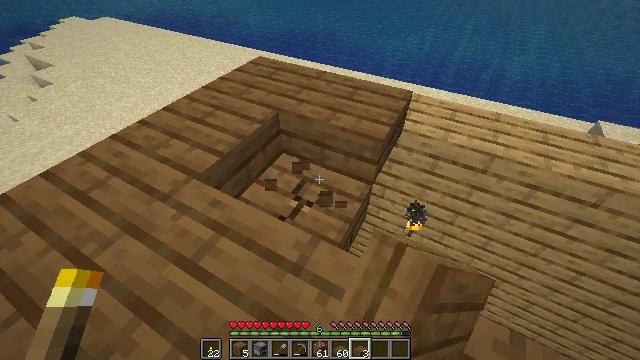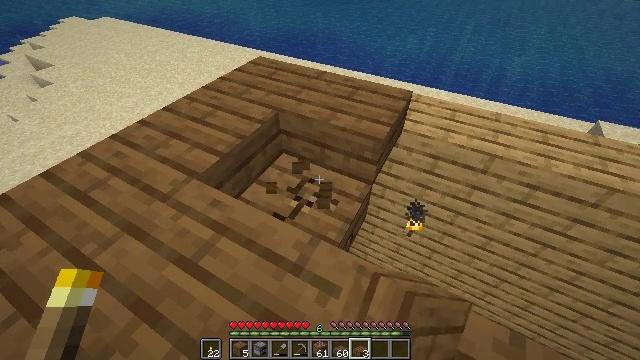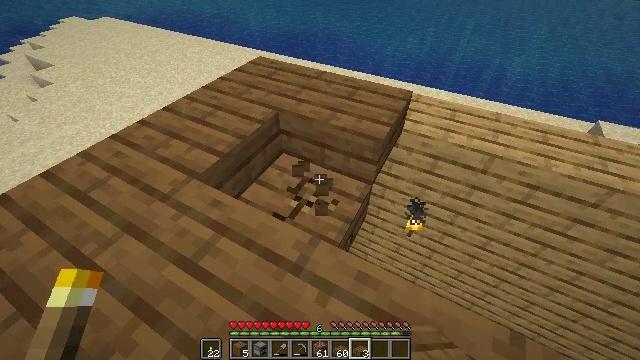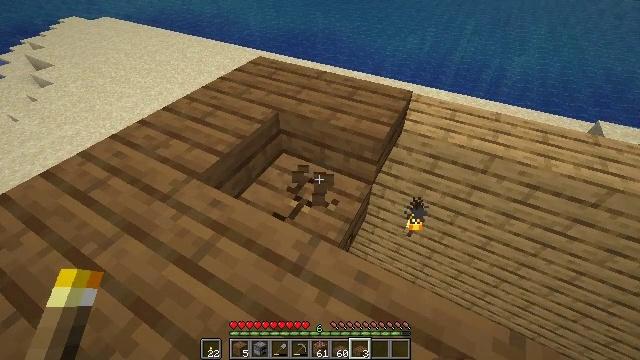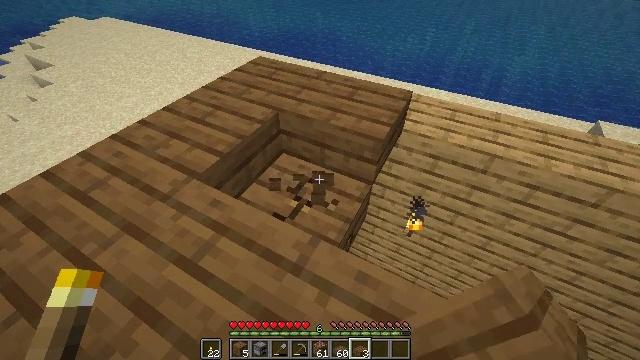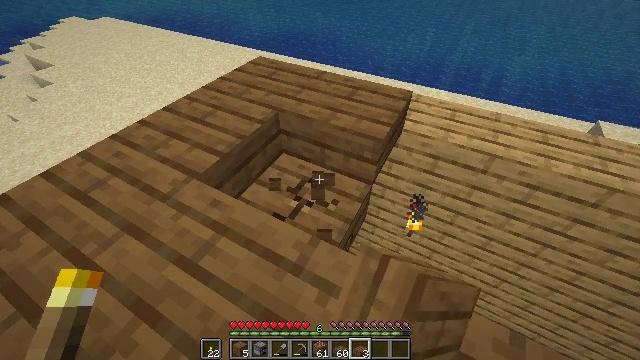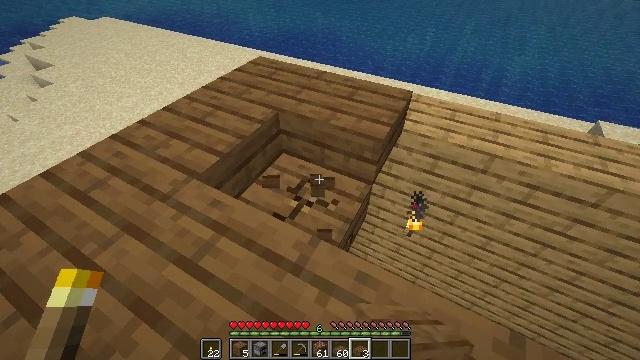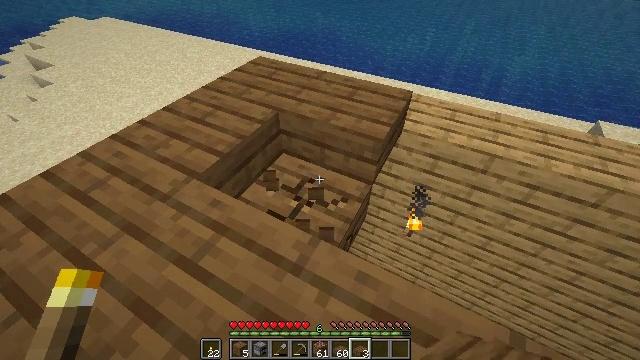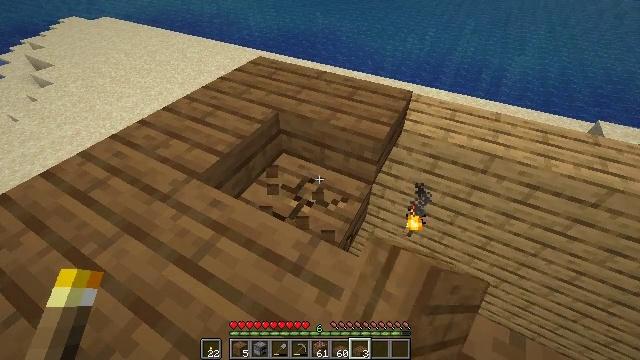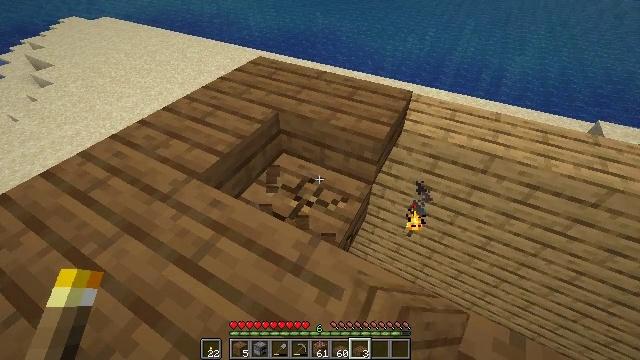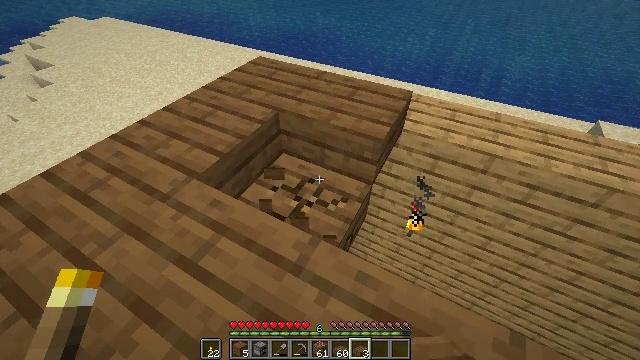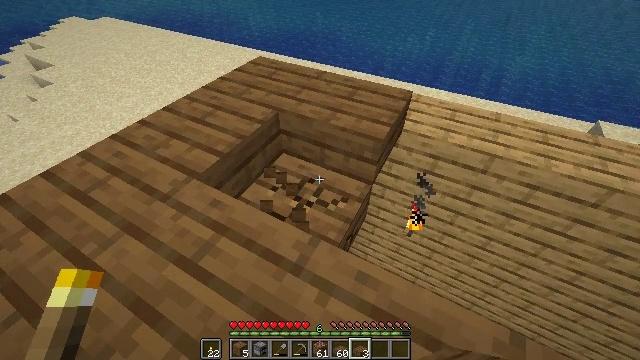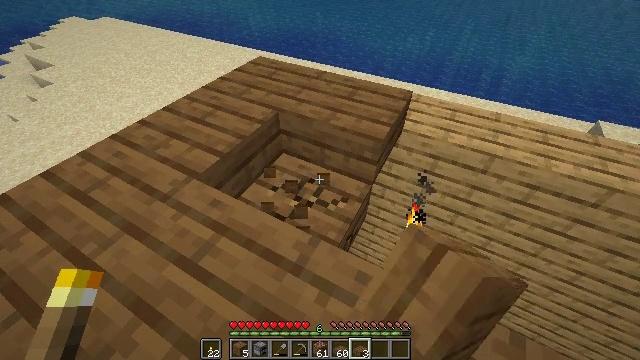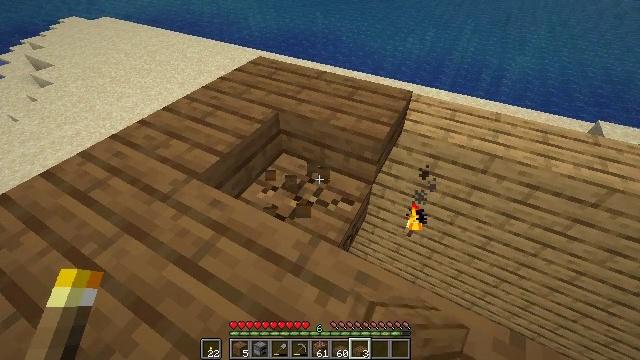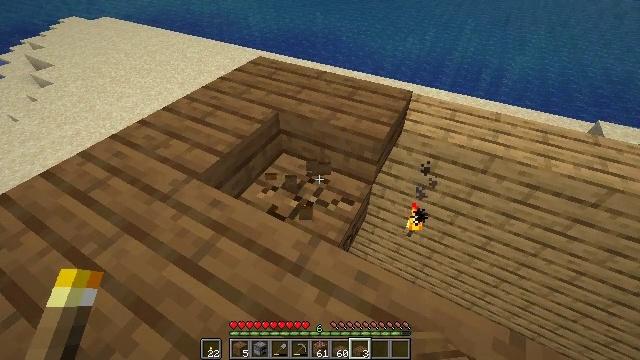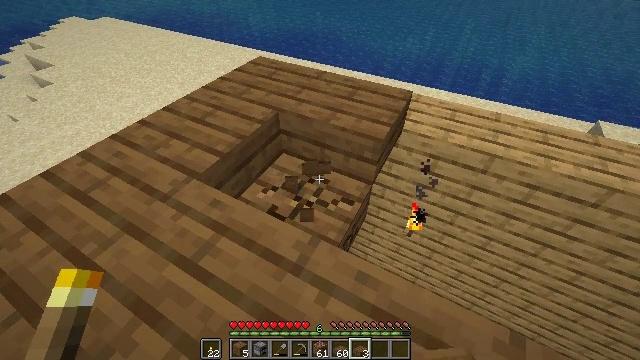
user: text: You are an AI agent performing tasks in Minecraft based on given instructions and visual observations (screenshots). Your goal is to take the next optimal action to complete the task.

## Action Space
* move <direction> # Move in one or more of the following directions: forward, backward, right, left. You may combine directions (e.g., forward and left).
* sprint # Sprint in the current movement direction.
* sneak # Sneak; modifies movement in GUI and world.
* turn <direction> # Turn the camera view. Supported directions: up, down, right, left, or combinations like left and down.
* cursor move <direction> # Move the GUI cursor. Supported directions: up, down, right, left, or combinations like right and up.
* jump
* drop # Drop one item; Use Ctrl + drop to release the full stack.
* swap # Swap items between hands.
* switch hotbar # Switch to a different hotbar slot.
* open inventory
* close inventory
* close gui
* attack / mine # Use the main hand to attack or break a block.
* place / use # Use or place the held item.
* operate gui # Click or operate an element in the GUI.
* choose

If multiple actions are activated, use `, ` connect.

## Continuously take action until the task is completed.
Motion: motion action
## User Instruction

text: Break the spruce slab from a structure.
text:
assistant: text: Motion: sneak, attack / mine
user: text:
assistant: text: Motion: sneak, attack / mine
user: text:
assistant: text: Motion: sneak, attack / mine
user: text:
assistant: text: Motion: sneak, attack / mine
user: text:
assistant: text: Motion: sneak, attack / mine
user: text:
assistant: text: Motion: sneak, attack / mine
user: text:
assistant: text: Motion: sneak, attack / mine
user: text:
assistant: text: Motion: sneak, attack / mine
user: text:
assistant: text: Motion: sneak, attack / mine
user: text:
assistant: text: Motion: sneak, attack / mine
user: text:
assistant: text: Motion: sneak, attack / mine
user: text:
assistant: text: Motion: sneak, attack / mine
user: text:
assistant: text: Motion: sneak, attack / mine
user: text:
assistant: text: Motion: sneak, attack / mine
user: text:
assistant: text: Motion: sneak, attack / mine
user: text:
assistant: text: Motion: sneak, attack / mine
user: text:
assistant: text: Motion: sneak, attack / mine
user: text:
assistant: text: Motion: sneak, attack / mine
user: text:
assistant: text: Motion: sneak, attack / mine
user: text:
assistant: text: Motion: sneak, attack / mine
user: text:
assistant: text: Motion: sneak, attack / mine
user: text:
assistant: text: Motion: sneak, attack / mine
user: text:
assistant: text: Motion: sneak, attack / mine
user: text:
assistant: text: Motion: sneak, attack / mine
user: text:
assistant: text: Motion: sneak, attack / mine
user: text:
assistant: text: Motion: sneak, attack / mine
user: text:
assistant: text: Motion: sneak, attack / mine
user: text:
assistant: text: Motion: sneak, attack / mine
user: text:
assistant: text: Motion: sneak, attack / mine
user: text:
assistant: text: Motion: sneak, attack / mine